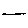
Label: line